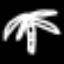
Label: palm tree